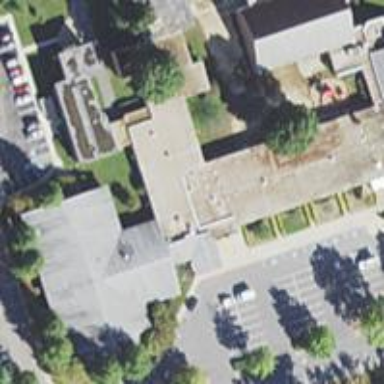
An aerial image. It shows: School.